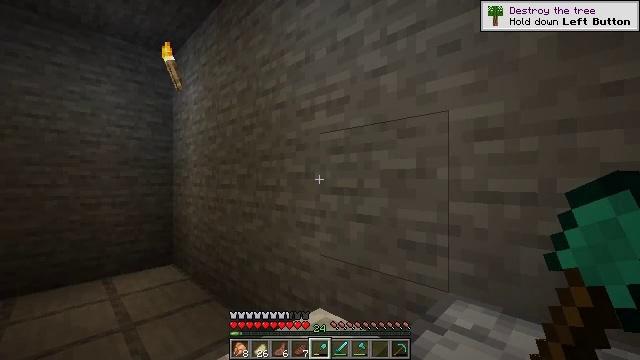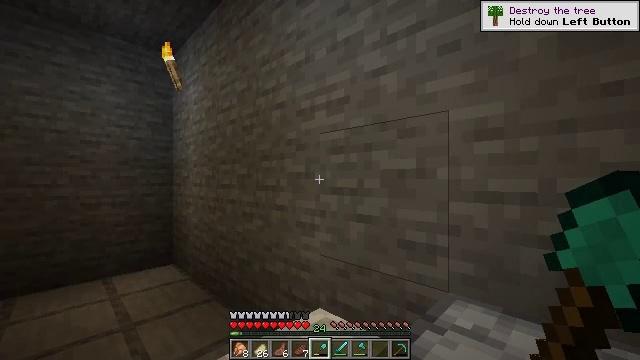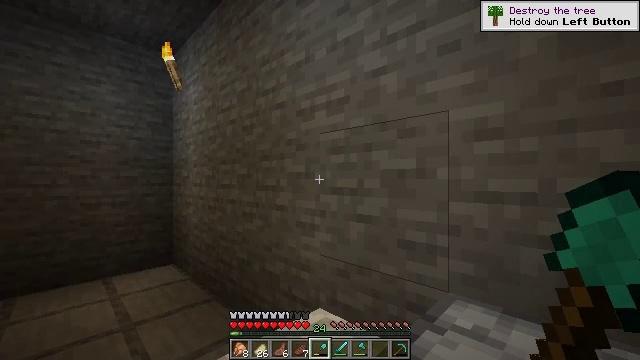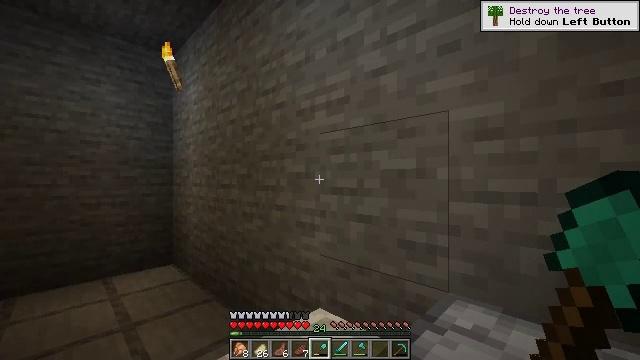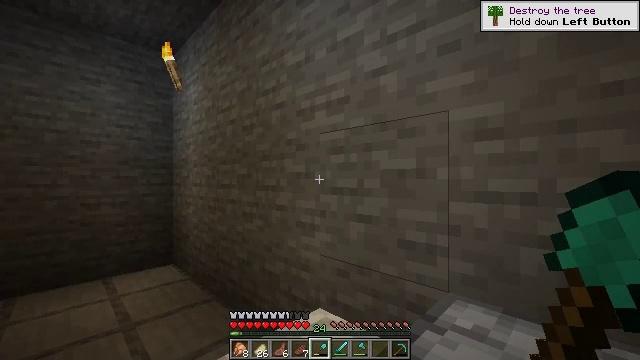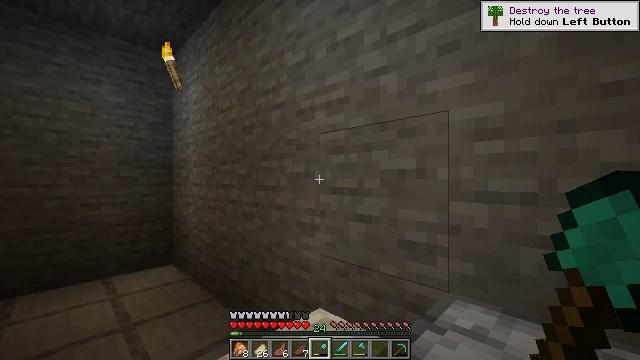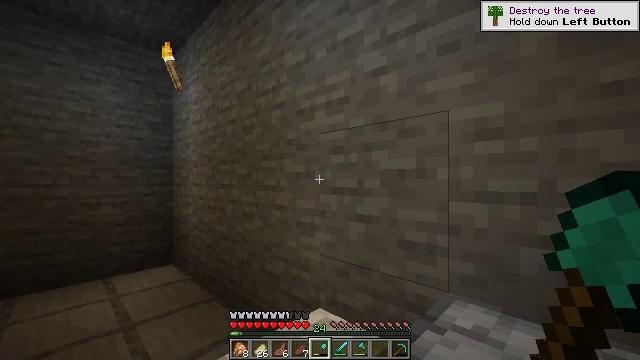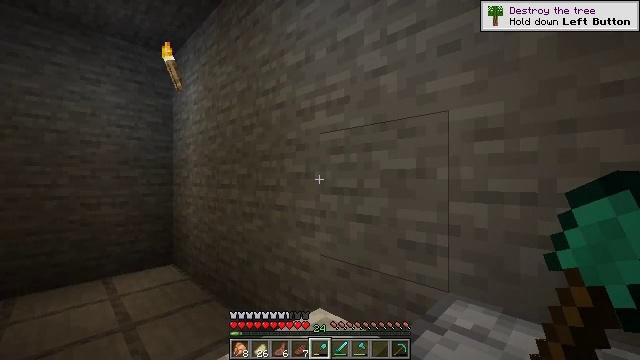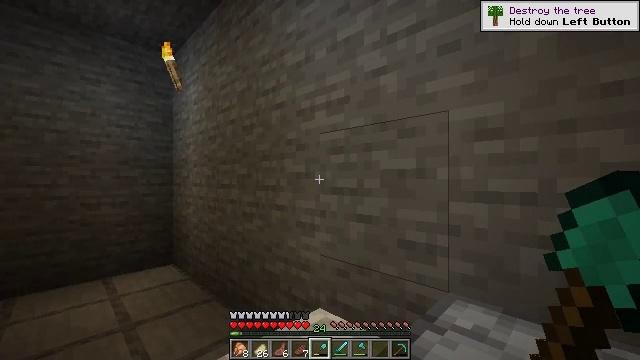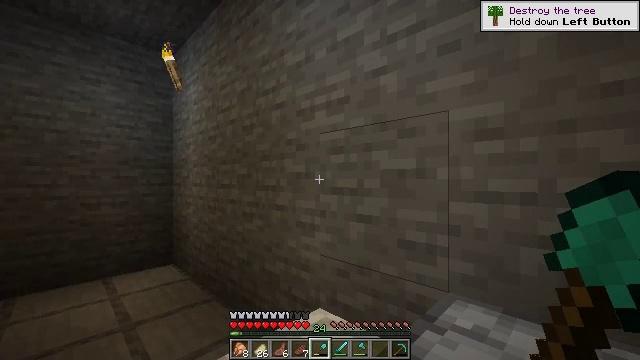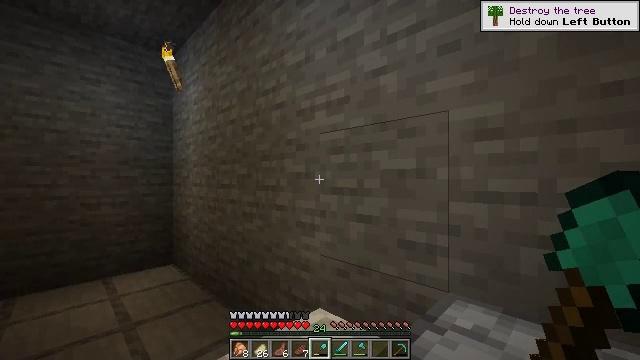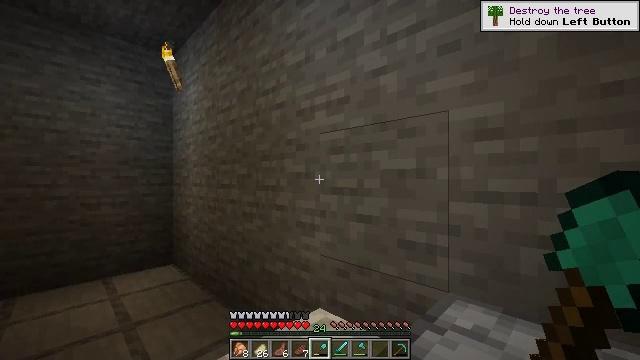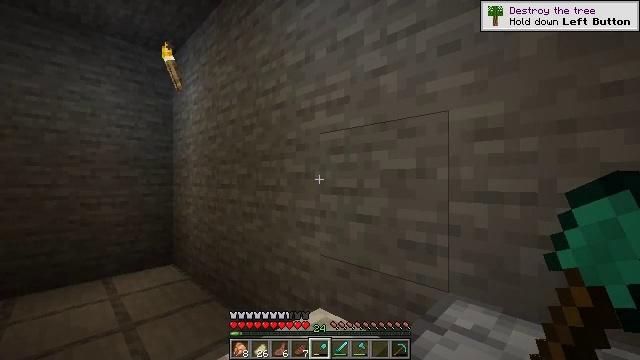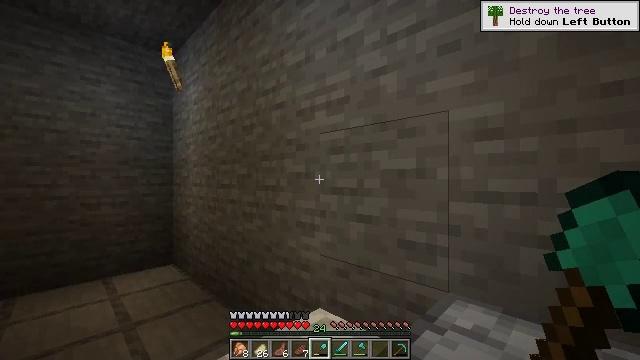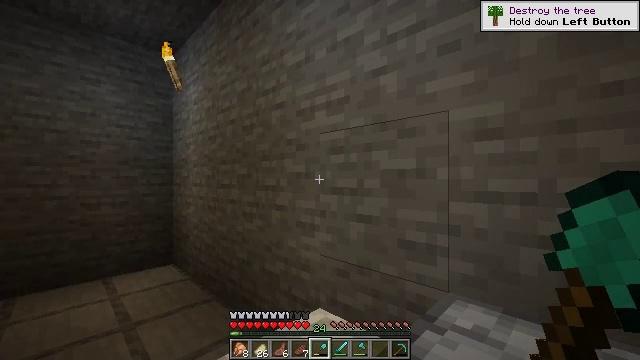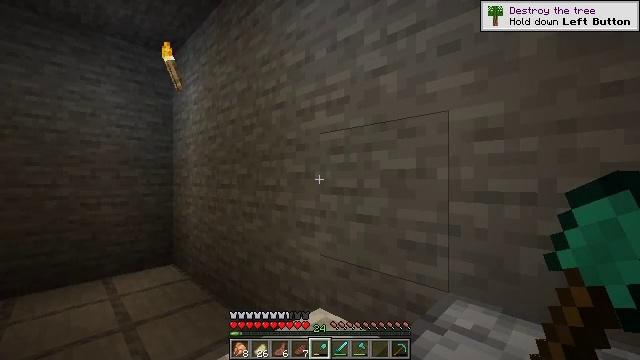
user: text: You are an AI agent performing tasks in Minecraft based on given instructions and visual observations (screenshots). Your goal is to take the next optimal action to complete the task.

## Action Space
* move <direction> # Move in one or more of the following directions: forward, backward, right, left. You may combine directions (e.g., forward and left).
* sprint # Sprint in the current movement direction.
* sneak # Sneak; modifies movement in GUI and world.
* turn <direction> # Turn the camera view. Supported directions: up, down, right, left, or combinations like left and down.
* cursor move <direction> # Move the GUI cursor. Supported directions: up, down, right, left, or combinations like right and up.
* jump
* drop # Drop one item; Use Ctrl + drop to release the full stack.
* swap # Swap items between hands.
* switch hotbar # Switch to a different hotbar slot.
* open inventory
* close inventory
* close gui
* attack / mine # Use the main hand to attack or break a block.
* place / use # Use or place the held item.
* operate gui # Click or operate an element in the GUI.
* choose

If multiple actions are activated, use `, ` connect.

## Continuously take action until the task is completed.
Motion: motion action
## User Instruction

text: craft item air
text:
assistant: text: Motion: no_op
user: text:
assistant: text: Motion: no_op
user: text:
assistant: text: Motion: no_op
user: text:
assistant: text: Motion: no_op
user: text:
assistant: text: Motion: no_op
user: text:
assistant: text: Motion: no_op
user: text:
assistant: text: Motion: no_op
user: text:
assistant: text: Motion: no_op
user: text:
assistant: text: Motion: no_op
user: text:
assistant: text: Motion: no_op
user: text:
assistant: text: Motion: no_op
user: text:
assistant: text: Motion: no_op
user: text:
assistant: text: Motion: no_op
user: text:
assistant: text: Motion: no_op
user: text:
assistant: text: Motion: no_op
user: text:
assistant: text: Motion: no_op
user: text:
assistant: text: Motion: no_op
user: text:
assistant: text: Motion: no_op
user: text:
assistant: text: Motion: no_op
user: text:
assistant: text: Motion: no_op
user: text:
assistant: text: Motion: no_op
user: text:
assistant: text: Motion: no_op
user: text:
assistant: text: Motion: no_op
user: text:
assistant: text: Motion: no_op
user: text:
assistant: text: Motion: no_op
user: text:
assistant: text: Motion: turn left
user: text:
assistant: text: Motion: turn left and down
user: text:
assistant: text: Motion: turn left and down
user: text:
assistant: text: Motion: turn left
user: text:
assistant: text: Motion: no_op